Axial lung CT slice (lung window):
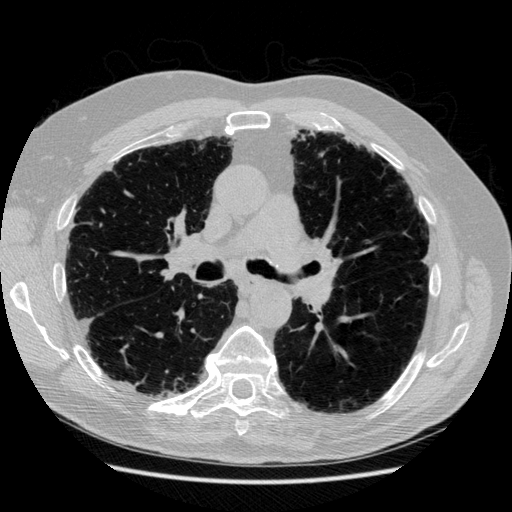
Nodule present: no